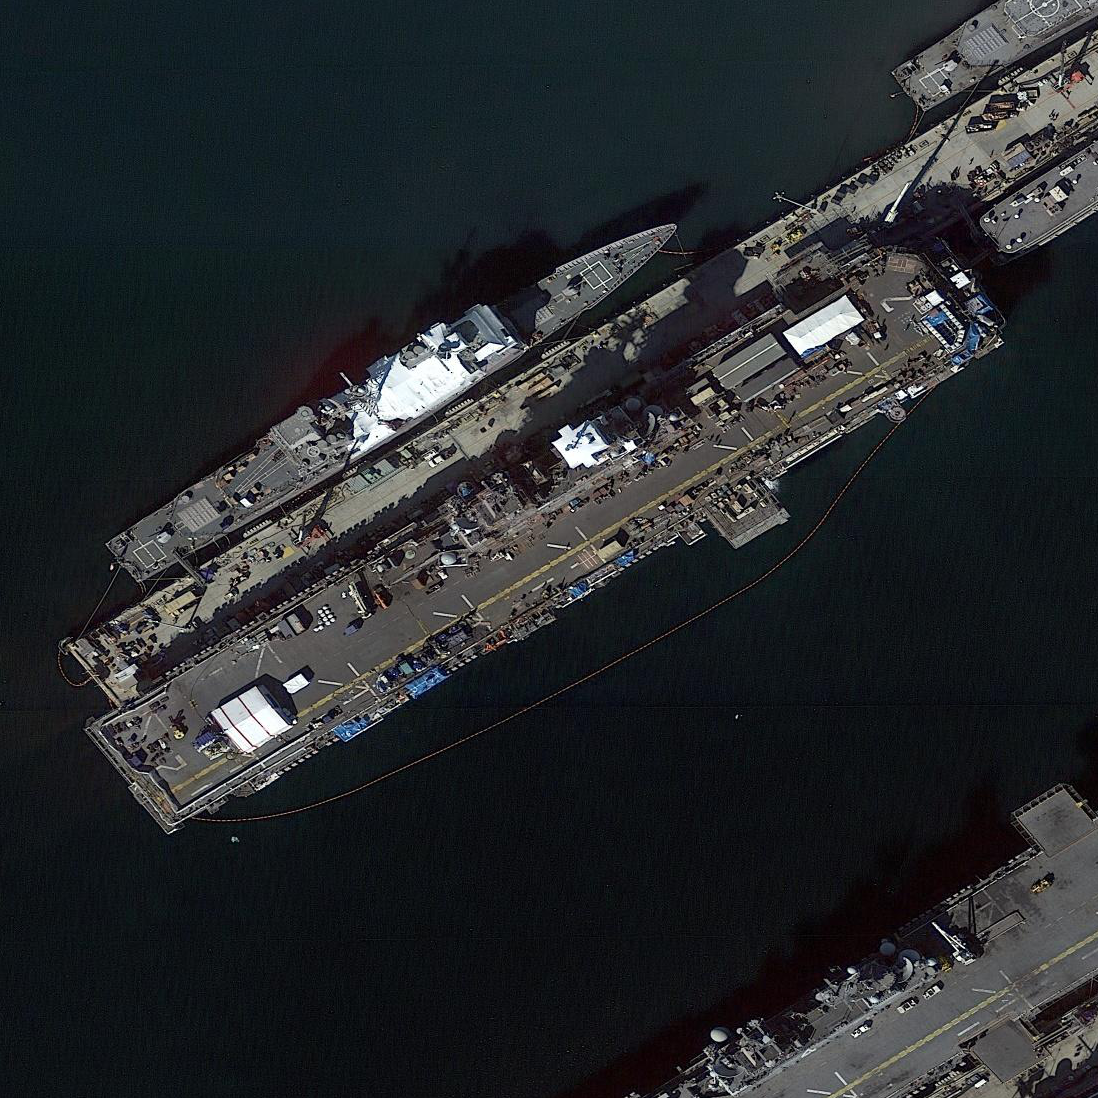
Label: assault